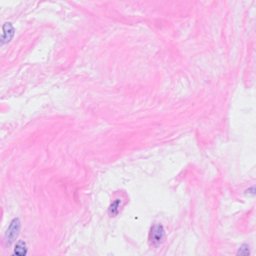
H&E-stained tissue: Breast